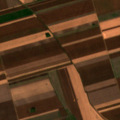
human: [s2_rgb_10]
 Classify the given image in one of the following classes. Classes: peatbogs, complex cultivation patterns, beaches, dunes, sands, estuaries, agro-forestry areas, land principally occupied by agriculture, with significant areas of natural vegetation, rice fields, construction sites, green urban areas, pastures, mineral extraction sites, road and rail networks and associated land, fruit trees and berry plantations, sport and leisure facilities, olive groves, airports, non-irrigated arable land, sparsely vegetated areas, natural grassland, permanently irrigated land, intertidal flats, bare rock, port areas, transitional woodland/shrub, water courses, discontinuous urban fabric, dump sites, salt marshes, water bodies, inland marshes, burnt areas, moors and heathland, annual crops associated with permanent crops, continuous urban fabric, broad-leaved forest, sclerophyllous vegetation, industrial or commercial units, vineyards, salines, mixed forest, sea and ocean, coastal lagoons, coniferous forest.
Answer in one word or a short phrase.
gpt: non-irrigated arable land